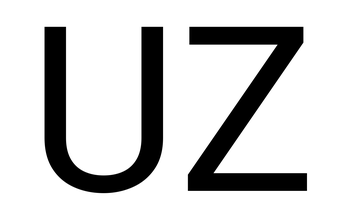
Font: Roboto_Regular